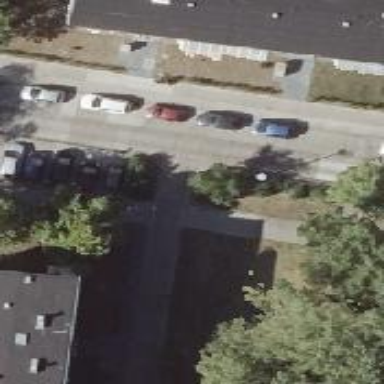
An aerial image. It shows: Concrete driveway.